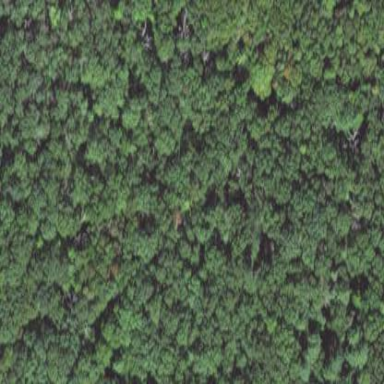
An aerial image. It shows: Woodland consisting mainly of needle-leaved trees.